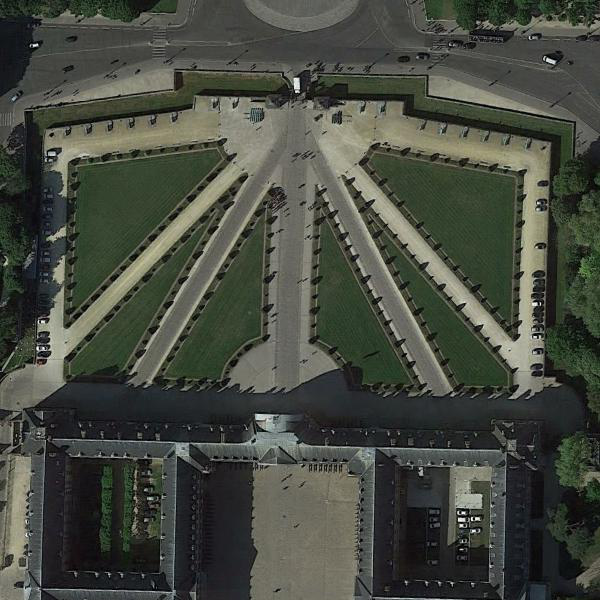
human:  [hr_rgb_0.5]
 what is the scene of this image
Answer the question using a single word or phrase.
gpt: square